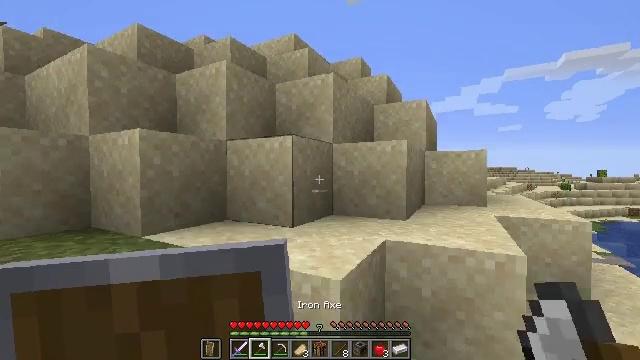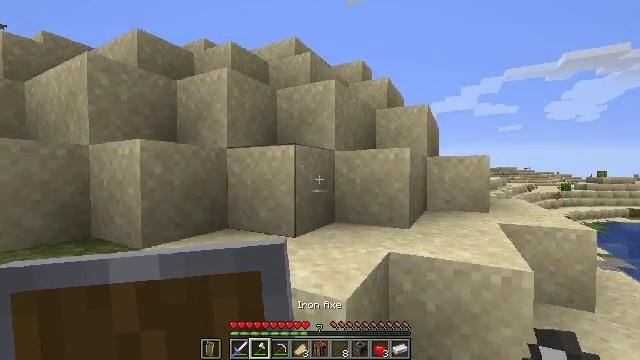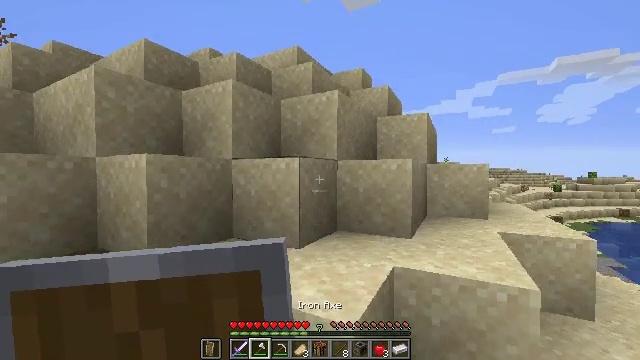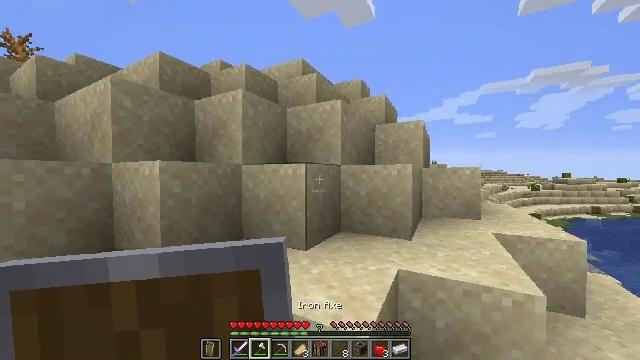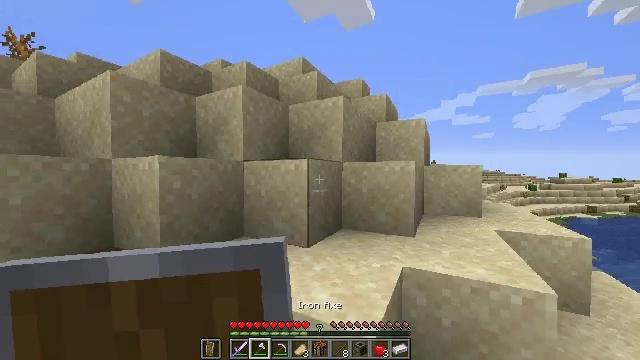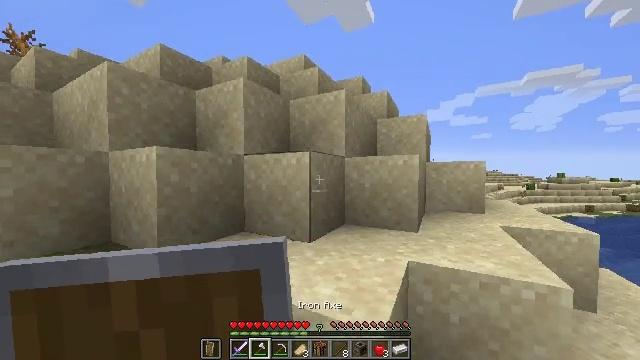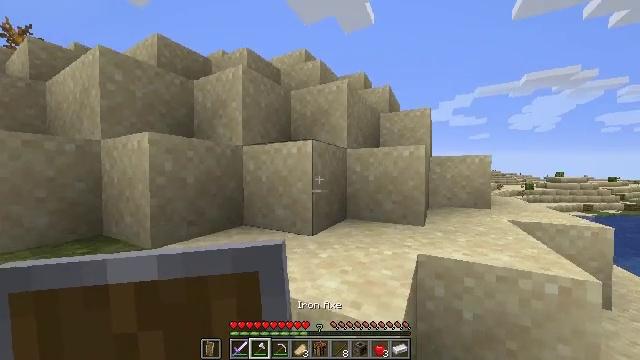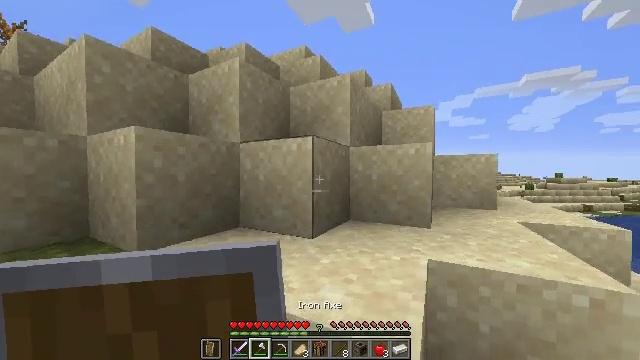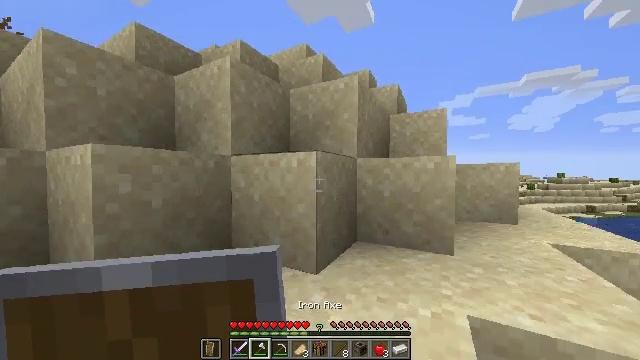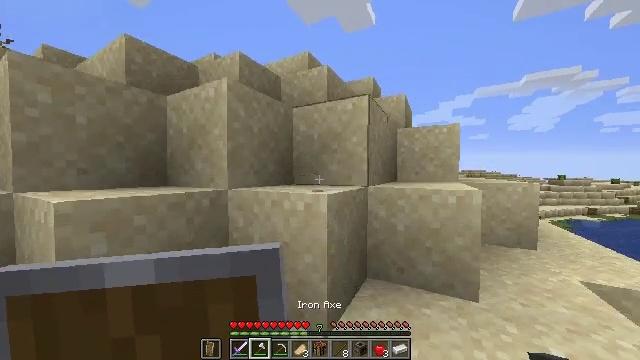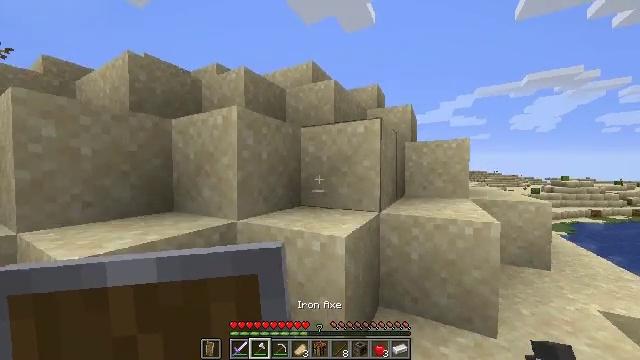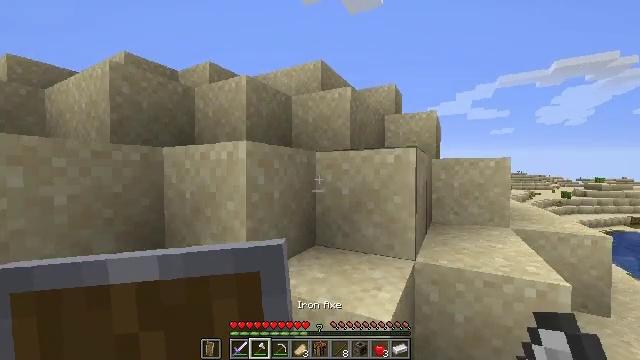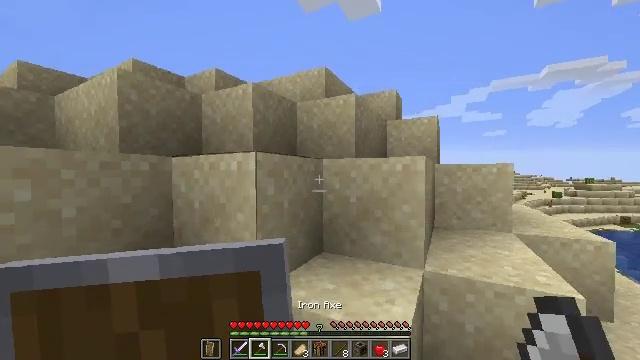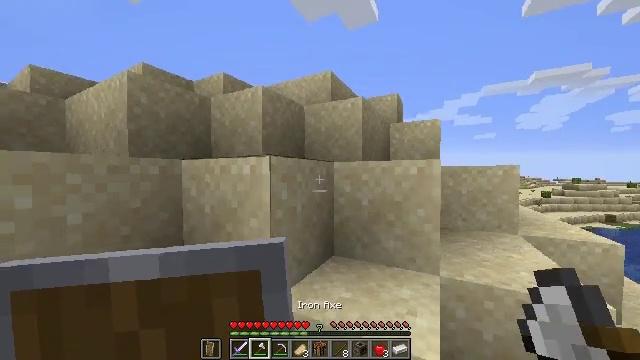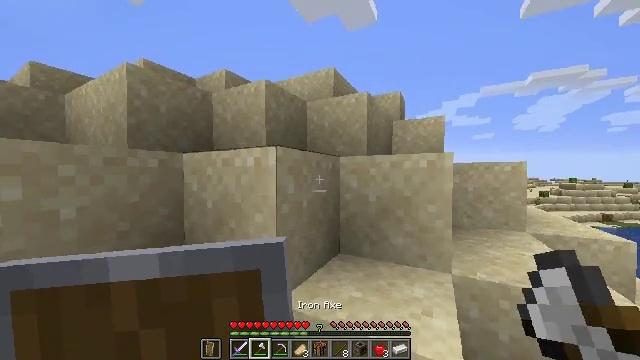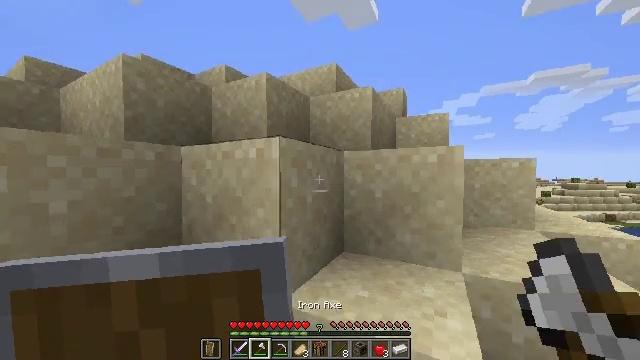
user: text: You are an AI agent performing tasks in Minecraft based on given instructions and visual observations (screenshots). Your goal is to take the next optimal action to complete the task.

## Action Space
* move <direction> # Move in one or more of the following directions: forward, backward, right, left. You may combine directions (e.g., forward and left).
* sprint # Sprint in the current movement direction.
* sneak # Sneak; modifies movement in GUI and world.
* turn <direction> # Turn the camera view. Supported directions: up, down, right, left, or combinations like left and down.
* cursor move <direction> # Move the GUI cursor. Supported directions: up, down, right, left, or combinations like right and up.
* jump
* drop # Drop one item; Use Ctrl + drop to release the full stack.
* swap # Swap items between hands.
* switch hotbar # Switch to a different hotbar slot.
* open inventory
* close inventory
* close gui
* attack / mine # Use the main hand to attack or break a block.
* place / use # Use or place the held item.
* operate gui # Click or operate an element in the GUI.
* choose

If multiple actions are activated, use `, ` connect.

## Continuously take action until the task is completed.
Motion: motion action
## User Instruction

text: Harvest sugar cane from the plant.
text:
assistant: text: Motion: move forward, sprint, jump
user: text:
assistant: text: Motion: move forward, sprint, jump
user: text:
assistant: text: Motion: move forward, sprint, jump
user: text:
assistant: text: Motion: move forward, sprint, jump
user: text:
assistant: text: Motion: move forward, sprint, jump
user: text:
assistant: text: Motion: move forward, sprint, jump
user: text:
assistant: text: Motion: move forward, sprint, jump
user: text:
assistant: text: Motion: move forward, sprint, jump
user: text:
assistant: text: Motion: move forward, sprint, jump
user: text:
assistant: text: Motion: move forward, sprint, jump
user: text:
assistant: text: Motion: move forward, sprint, jump
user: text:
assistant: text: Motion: move forward, sprint, jump
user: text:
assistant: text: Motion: move forward, sprint, jump
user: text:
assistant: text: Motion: move forward, sprint, jump
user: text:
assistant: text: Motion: move forward, sprint, jump
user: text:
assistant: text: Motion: move forward, sprint, jump
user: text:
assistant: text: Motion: move forward, sprint, turn left, jump
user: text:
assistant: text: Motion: move forward and move right, sprint, turn left and up, jump
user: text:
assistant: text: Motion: move forward and move right, sprint, turn left and up, jump
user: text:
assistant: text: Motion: move forward and move right, sprint, jump
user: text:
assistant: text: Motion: move forward and move right, sprint, jump
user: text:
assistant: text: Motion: move forward and move right, sprint, jump
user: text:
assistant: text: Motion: move forward and move right, sprint, jump
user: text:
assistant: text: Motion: move forward and move right, sprint, jump
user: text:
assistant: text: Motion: move forward and move right, sprint, jump
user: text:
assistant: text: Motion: move forward and move right, sprint, jump
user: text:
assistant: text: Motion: move forward and move right, sprint, jump
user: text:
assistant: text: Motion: move forward, sprint, jump
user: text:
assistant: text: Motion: move forward, sprint, turn down, jump
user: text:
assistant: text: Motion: move forward, sprint, turn left and down, jump